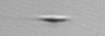
Label: Cylindrotheca_morphotype1